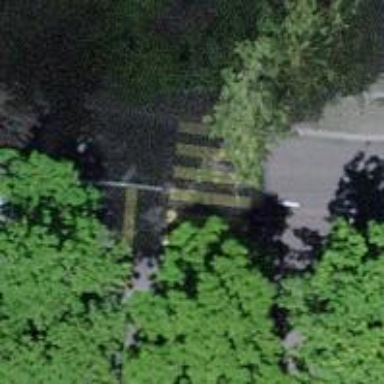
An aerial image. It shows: Crossing with traffic signals.